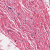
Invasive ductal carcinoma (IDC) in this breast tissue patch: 0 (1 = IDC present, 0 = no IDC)